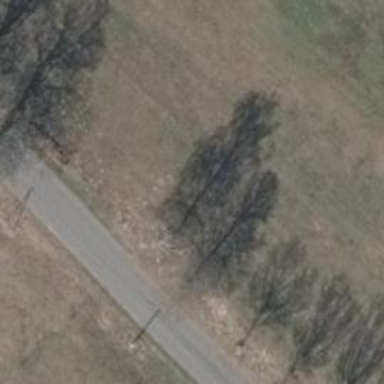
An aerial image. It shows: Row of deciduous broadleaved trees.